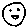
Label: smiley face